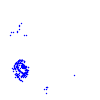
Particle: electron